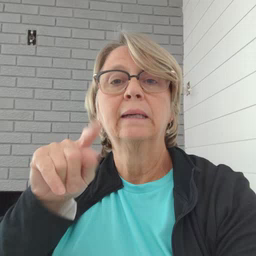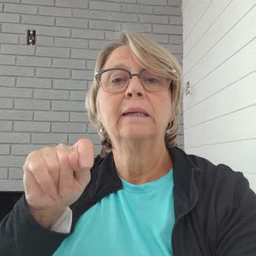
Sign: hesheit